Aerial crown-view tile of a tropical tree (Barro Colorado Island, Panama), acquired 20250512:
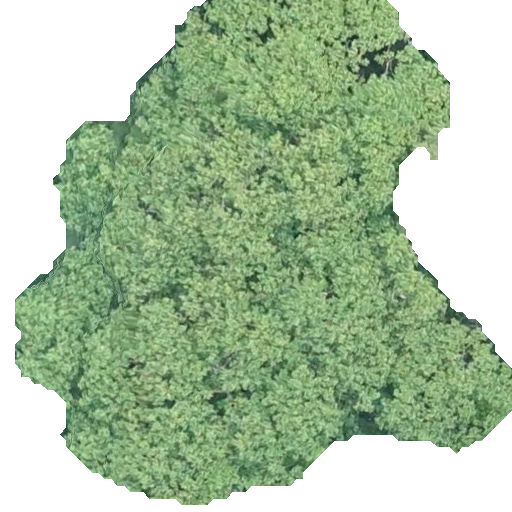
Species: Hieronyma alchorneoides
GBIF accepted scientific name: Hieronyma alchorneoides
Crown area: 253.568 m²